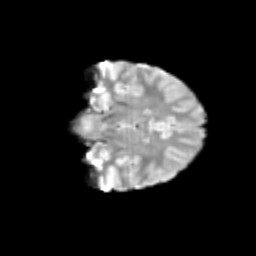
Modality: T2w
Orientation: coronal
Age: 13
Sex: female
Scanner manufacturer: siemens
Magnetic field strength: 3 T
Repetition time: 3.8 s
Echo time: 0.07 s